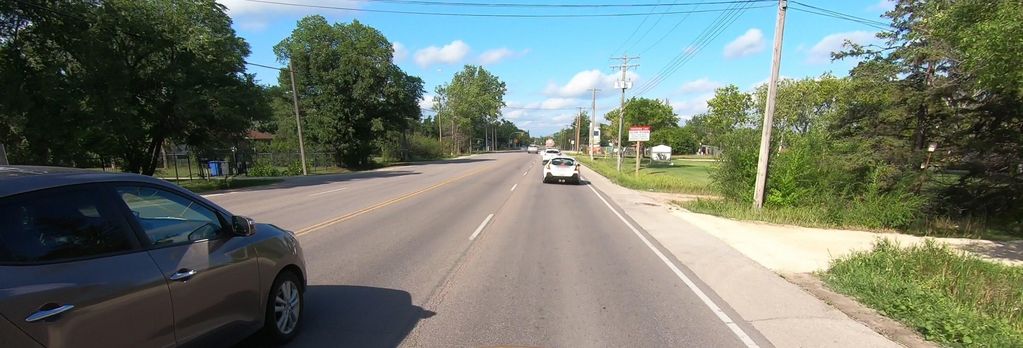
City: winnipeg